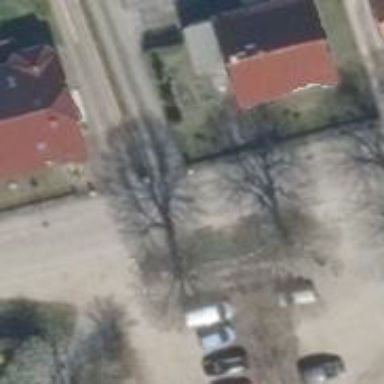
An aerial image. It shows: Alley with sandy surface.